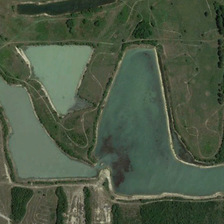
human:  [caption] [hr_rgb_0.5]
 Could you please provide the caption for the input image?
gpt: an irregular polygonal pond and a triangular pond are surrounded by green meadows .

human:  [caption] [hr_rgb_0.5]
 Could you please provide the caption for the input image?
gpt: an irregular polygonal pond and a triangular pond are surrounded by green meadows .

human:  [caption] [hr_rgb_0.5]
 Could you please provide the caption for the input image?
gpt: an irregular polygonal pond and a triangular pond are surrounded by green meadows .

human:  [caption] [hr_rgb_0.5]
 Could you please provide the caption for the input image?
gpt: an irregular polygonal pond and a triangular pond are surrounded by green meadows .

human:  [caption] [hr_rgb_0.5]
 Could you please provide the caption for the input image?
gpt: an irregular polygonal pond and a triangular pond are surrounded by green meadows .